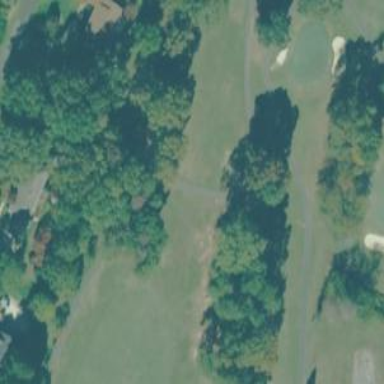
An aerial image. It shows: Service road designated as golf cart path.